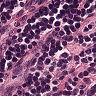
Metastatic tissue present: no